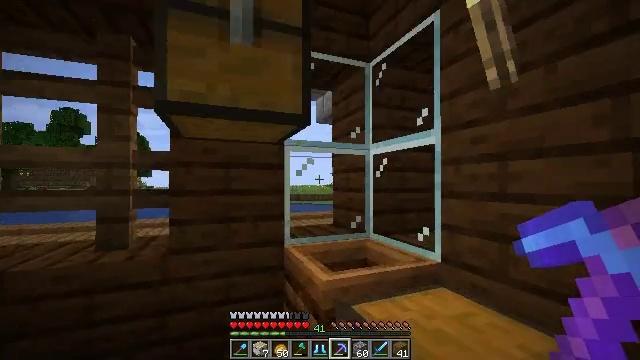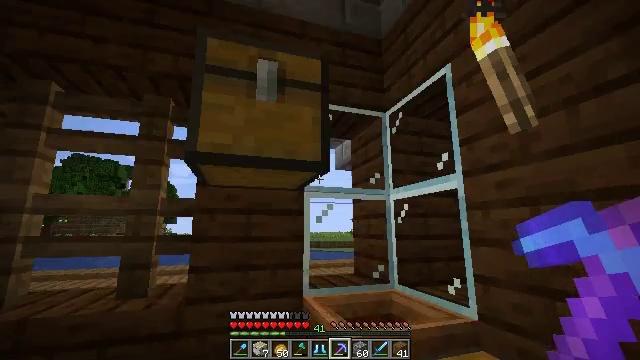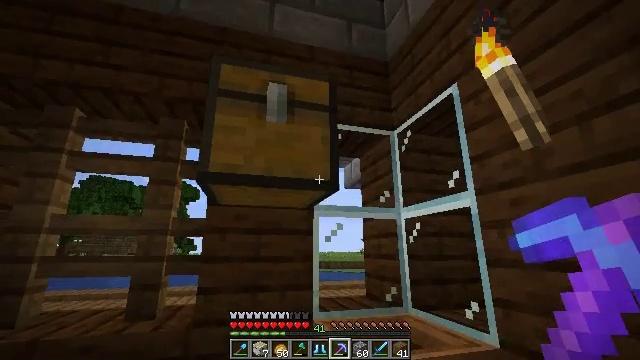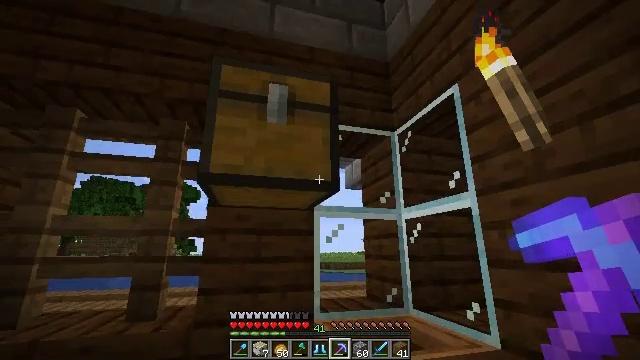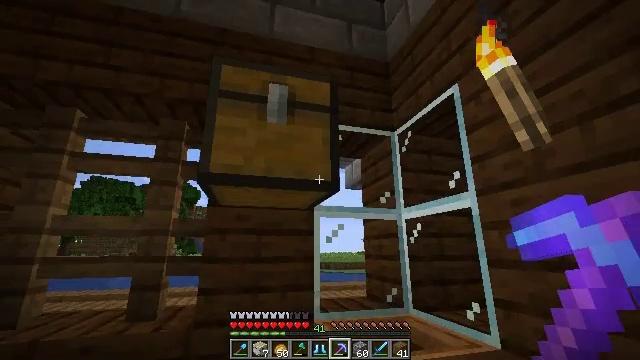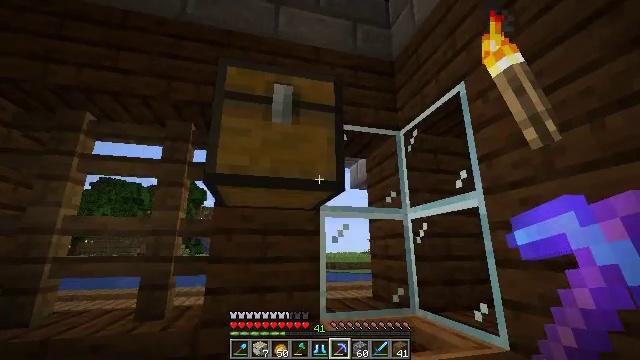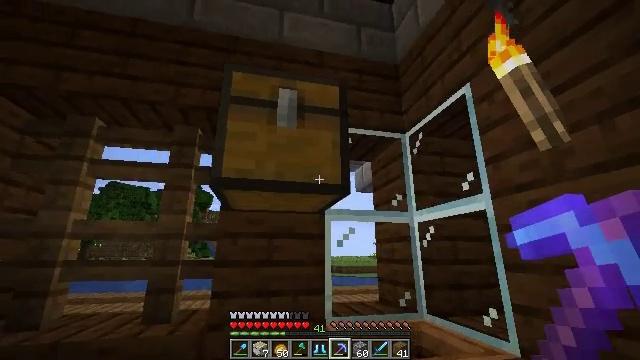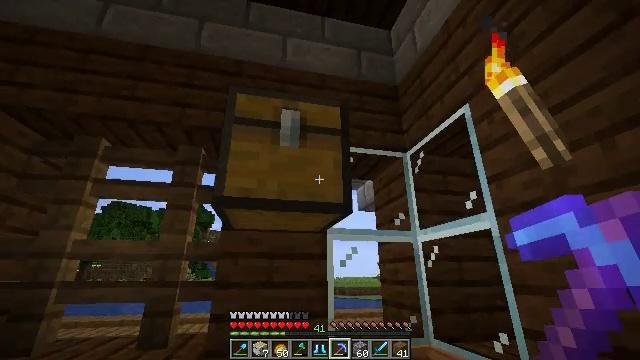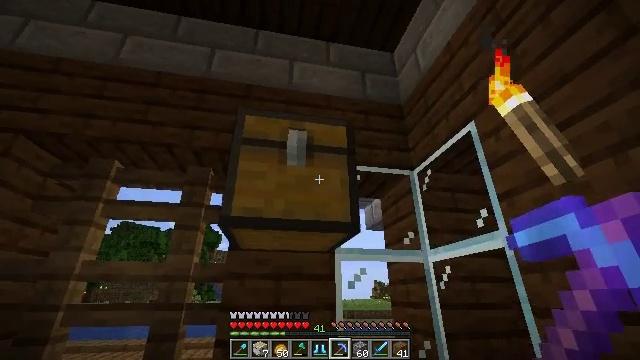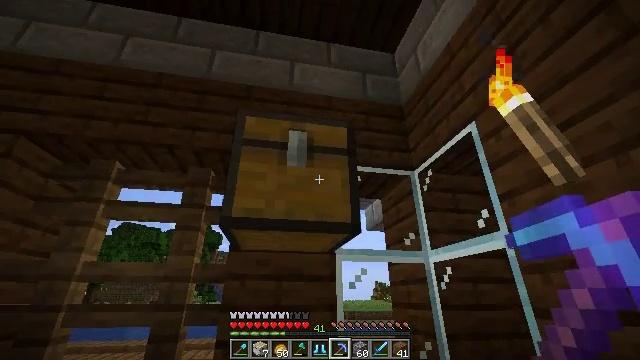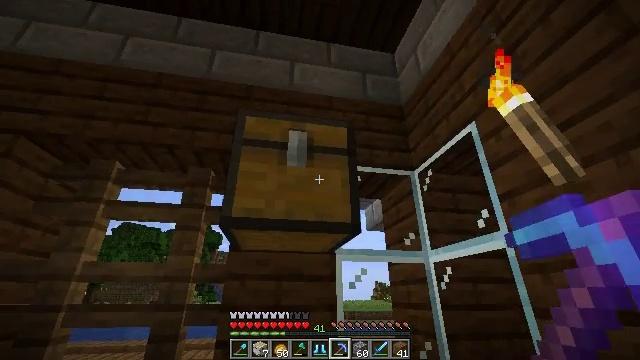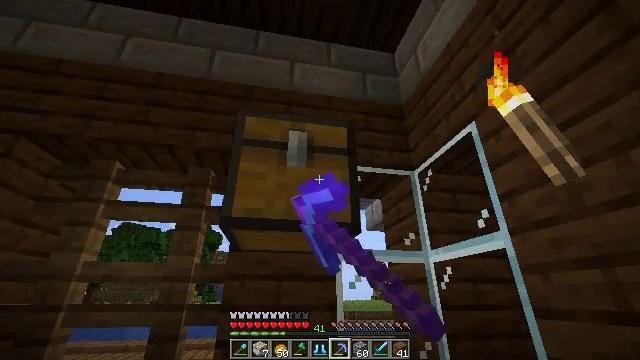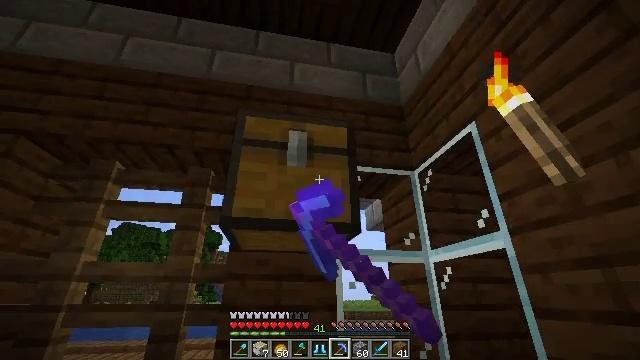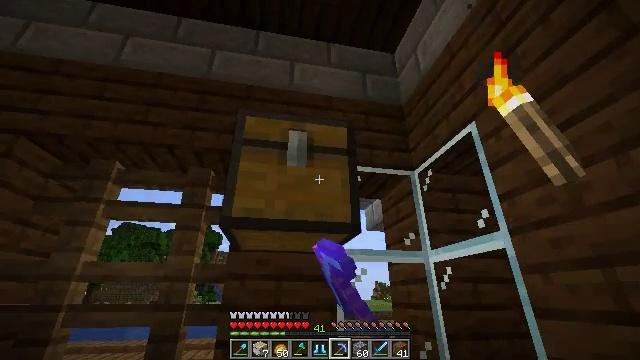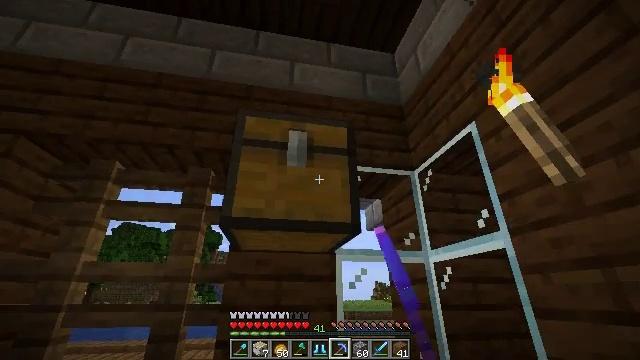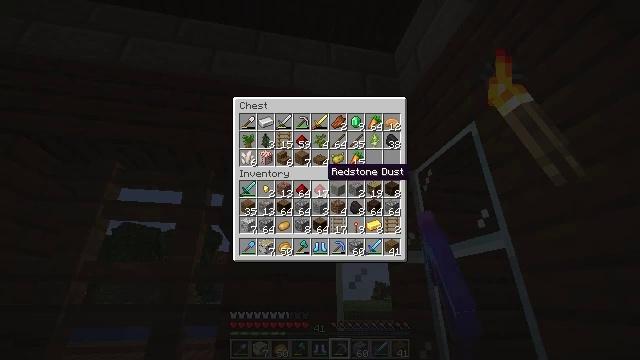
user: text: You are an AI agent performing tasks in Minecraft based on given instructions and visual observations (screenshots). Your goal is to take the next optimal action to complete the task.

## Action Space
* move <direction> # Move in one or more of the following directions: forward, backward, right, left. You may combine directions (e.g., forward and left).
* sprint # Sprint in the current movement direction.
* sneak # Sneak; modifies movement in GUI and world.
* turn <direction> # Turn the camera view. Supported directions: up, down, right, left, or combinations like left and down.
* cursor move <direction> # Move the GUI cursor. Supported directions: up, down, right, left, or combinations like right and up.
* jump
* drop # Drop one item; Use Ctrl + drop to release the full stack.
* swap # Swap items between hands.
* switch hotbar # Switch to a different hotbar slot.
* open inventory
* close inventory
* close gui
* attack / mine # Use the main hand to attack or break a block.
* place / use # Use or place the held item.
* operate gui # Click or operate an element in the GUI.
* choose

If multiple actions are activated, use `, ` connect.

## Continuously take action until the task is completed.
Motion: motion action
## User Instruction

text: Make a powered rail using the crafting table.
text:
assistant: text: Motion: turn left and up
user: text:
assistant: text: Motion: turn left and up
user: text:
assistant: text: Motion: no_op
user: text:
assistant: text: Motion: no_op
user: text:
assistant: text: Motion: turn left
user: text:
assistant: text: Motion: turn left
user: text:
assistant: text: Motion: turn up
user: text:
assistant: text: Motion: turn left and up
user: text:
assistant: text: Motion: no_op
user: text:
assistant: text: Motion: use / place
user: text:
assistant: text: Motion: use / place
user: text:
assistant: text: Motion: use / place
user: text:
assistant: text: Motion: use / place
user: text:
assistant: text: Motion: no_op
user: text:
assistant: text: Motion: open gui
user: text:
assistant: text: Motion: no_op
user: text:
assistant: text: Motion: cursor move right and down
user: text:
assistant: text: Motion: cursor move right and down
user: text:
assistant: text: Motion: no_op
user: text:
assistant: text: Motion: no_op
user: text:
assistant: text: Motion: no_op
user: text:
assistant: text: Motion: no_op
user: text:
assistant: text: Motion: no_op
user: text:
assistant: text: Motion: no_op
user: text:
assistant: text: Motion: no_op
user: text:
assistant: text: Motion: no_op
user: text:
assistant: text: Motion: no_op
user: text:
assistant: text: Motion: no_op
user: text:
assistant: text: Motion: no_op
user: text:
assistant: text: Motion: cursor move up